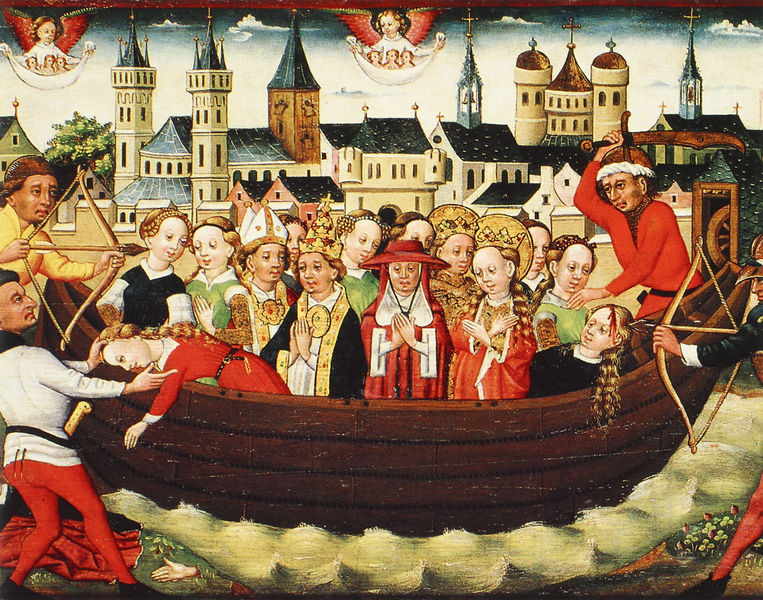
Titel: Kleiner Ursula-Zyklus
Künstler: kölnisch Meister
Institution: Köln, Wallraf-Richartz-Museum
Schlagwörter: blau, gemälde, hand, himmel, wasser, fluss, frauen, grün, menschen, stadt, frau, schwarz, weiss, haus, rot, häuser, kirche, haare, gotik, krone, boot, turm, engel, holzschnitt, schiff, wellen, bogen, rad, bischof, könig, papst, kirchen, türme, kardinal, beten, heiligenschein, glocke, bischöfe, geistliche, mitra, tiara, königin, putten, pfeil, sakral, schießen, kriche, rhein, köln, märtyrern, nordalpen, #türme, glkocke